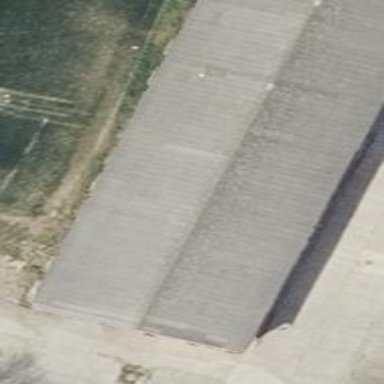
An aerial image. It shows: Gabled grey-colored farm auxiliary building with the roof oriented along its structure.